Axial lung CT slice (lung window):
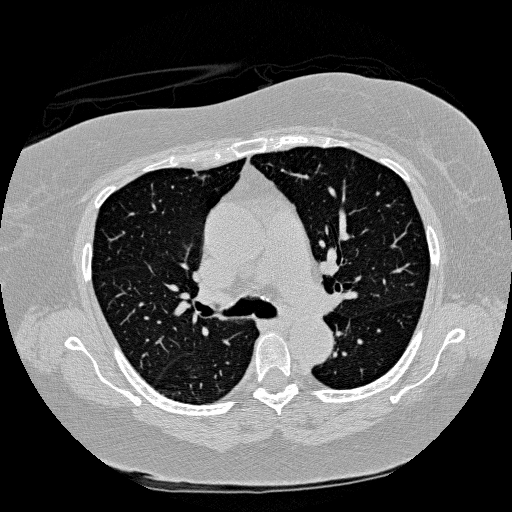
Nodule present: no